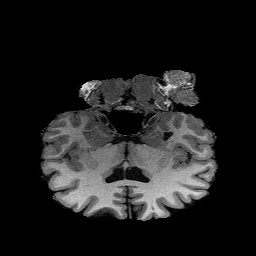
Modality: T1w
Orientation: sagittal